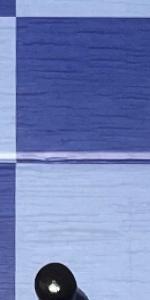
Label: Empty